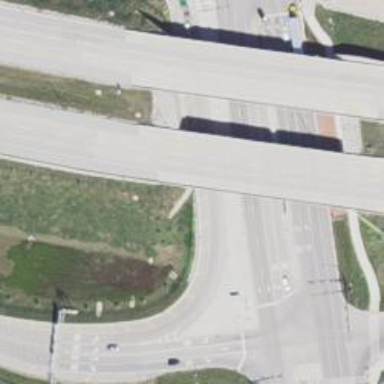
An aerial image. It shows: Secondary link road.